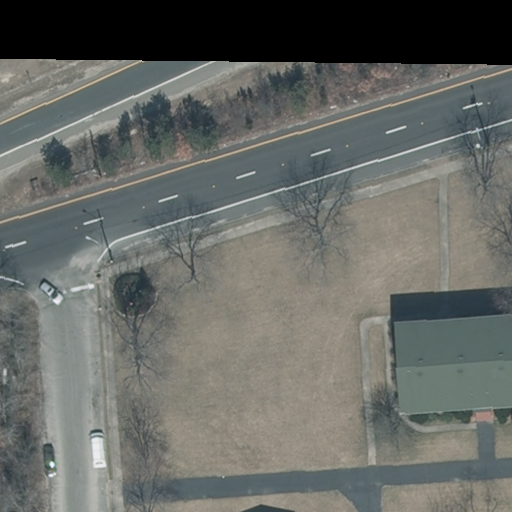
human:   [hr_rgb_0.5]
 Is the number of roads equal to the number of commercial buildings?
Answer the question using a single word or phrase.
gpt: no

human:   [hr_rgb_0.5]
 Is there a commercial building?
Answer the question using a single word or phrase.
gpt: no

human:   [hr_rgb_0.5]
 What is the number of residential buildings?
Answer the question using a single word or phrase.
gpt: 1

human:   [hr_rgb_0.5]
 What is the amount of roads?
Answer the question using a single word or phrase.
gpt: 3

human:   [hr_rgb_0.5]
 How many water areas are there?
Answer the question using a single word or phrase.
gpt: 0

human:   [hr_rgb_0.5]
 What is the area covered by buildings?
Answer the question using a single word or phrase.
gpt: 405m2

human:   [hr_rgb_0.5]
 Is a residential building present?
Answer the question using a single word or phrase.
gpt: yes

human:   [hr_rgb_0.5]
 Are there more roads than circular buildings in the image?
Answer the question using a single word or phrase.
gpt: yes

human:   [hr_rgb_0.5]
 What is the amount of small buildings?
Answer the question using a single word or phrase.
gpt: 0

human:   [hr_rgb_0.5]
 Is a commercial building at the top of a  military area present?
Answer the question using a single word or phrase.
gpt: no

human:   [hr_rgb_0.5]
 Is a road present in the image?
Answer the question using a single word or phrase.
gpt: yes

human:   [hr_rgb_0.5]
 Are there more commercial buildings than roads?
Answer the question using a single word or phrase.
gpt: no

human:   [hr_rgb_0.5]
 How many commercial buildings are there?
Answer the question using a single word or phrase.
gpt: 0

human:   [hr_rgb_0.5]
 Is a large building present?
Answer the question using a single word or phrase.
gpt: no

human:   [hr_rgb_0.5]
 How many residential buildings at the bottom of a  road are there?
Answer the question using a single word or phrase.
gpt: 1

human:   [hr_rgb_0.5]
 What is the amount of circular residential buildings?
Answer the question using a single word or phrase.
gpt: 0

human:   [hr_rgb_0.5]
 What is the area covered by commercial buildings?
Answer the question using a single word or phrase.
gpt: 0m2

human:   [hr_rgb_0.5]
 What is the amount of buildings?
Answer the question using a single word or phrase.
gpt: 1

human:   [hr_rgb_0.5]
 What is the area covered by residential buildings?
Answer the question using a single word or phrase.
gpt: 405m2

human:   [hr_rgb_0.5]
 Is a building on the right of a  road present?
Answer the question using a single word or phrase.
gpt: yes

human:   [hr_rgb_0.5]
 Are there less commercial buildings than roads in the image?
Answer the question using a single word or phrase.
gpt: yes

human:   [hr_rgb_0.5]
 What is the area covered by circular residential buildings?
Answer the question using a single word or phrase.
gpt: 0m2

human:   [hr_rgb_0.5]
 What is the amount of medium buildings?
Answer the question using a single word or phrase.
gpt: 1

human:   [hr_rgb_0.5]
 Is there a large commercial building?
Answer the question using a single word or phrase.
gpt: no

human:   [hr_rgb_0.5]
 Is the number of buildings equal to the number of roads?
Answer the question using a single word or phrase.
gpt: no

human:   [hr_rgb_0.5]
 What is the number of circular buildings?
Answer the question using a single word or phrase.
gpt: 0

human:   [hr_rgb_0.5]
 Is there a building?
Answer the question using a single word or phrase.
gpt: yes

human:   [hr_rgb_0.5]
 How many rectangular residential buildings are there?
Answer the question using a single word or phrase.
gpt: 1

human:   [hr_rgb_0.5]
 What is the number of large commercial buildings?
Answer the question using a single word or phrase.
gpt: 0

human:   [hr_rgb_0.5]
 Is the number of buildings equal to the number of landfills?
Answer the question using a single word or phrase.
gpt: no

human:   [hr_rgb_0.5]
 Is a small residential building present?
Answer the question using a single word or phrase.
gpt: no

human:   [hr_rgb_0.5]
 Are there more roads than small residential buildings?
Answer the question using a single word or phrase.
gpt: yes

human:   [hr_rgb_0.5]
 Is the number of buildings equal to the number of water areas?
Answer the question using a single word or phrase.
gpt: no

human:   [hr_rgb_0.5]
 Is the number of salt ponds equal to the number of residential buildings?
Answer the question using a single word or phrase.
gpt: no

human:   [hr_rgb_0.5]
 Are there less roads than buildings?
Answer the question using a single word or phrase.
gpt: no

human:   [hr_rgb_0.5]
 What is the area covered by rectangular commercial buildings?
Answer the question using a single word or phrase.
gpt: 0m2

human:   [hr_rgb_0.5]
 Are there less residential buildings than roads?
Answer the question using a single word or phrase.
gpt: yes

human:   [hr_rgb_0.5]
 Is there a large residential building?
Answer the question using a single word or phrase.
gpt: no

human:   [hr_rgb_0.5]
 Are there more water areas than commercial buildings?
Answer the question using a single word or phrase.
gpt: no

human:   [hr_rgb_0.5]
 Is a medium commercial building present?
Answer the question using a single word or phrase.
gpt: no

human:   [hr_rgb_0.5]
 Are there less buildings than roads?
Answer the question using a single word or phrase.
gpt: yes

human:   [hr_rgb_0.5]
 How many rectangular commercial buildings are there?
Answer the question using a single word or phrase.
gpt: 0

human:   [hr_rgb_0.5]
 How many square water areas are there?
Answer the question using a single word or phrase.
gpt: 0

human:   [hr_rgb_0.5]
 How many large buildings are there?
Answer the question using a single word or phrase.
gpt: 0

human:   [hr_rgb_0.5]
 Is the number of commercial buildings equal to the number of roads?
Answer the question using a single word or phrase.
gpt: no

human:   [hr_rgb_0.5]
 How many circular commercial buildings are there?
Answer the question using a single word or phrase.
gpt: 0

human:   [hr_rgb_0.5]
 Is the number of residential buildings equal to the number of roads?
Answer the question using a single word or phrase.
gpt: no

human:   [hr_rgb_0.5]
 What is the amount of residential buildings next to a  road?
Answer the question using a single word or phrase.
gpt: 1

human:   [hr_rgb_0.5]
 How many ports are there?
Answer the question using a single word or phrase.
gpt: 0

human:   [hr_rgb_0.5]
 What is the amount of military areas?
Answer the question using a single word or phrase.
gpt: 0

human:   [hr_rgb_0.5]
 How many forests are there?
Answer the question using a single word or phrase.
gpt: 0

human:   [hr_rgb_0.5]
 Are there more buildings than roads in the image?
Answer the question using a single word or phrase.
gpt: no

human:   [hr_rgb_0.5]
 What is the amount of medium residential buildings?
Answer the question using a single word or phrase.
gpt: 1

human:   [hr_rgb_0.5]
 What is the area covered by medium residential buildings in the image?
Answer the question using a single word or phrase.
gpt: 405m2

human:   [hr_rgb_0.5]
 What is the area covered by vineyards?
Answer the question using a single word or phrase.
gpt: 0m2

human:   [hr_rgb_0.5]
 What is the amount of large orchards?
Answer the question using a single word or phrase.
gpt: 0

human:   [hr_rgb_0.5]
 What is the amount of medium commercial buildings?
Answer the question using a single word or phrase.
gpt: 0

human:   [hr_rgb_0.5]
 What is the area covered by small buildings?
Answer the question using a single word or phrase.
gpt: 0m2

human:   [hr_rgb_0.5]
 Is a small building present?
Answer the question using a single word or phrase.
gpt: no

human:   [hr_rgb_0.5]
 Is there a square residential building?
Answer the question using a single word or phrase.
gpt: no

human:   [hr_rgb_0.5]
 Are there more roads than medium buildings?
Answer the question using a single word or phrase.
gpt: yes

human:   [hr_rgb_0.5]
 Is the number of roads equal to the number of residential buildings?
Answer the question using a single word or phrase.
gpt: no

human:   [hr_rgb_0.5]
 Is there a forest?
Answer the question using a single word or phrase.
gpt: no

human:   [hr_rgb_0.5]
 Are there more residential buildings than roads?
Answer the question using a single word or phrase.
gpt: no